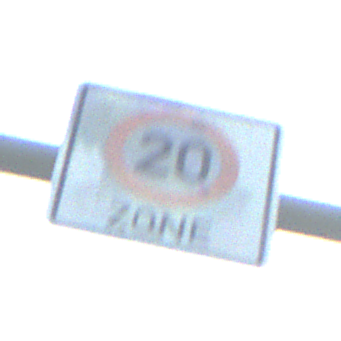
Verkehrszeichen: BeginnZone20
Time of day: SunriseSunset
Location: Outdoor (Nature)
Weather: PartlyCloudy
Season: NotSpecified
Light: Natural